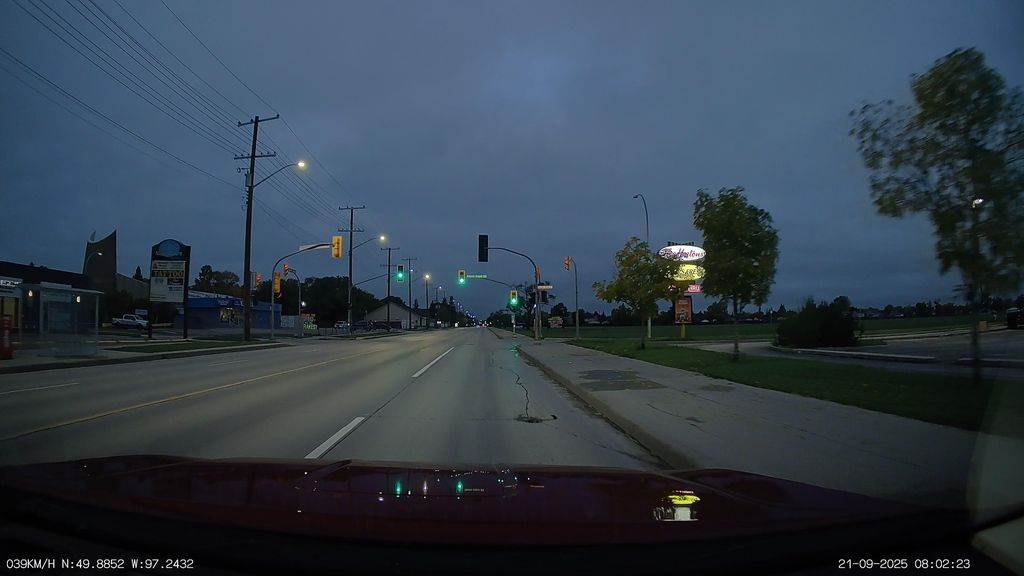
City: winnipeg